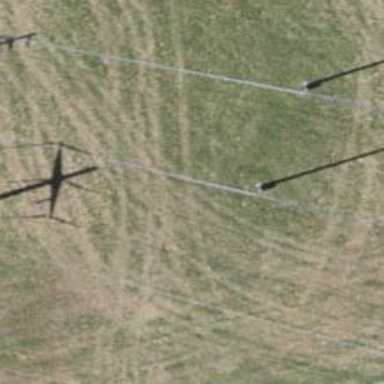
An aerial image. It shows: Three cables of power line.